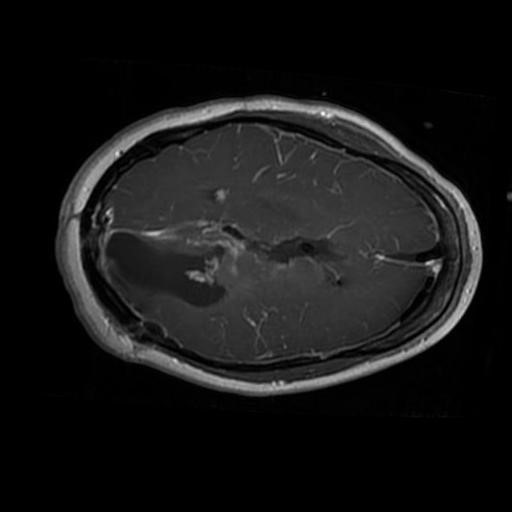
Label: brain_glioma